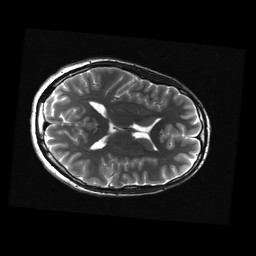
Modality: T2w
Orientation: axial
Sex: male
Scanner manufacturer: ge
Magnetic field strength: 3 T
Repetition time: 5 s
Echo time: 0.1005 s